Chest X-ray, PA view. Patient: 48 years old, sex M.
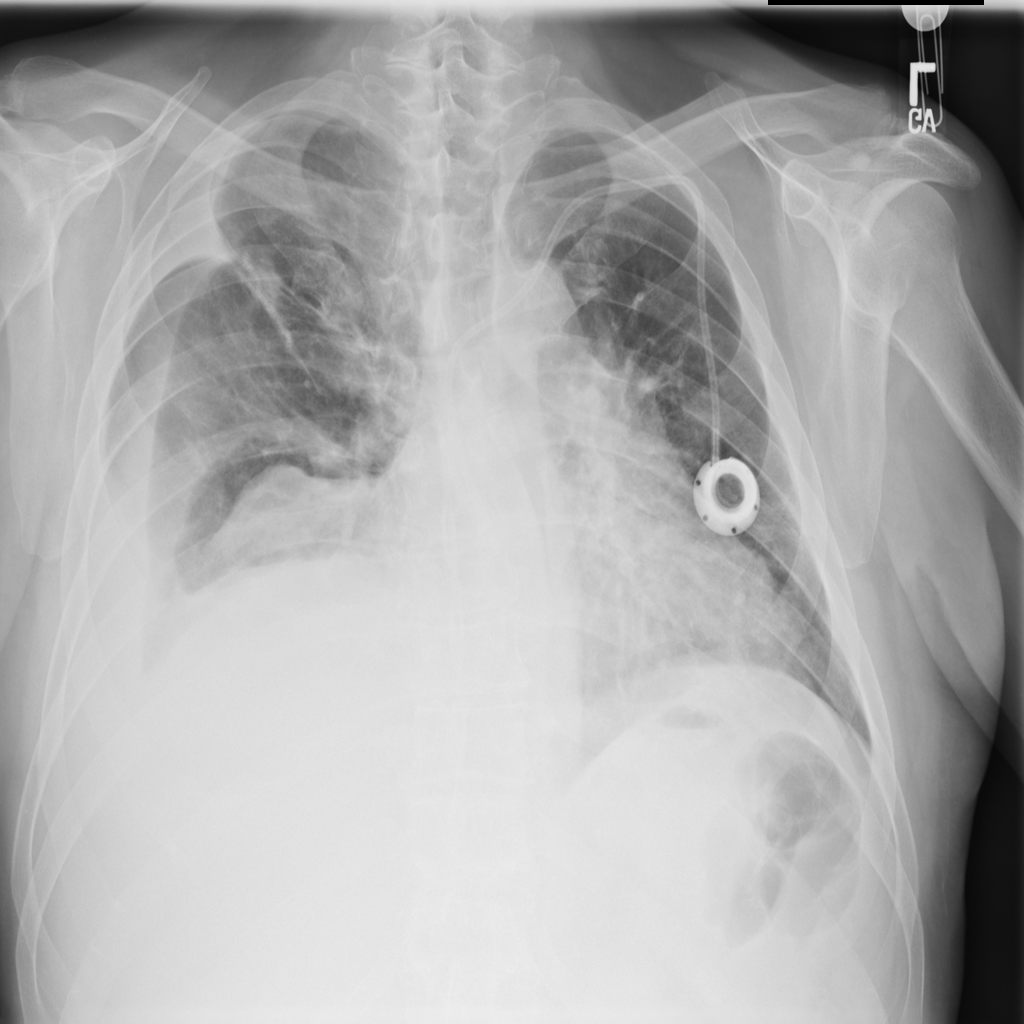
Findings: No Finding